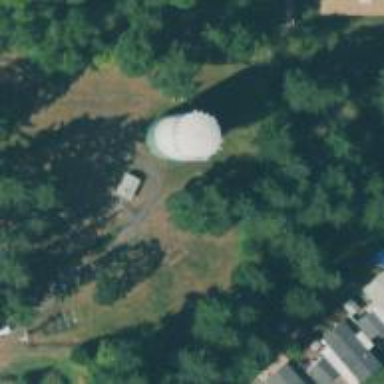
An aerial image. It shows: Water tower that is man-made.